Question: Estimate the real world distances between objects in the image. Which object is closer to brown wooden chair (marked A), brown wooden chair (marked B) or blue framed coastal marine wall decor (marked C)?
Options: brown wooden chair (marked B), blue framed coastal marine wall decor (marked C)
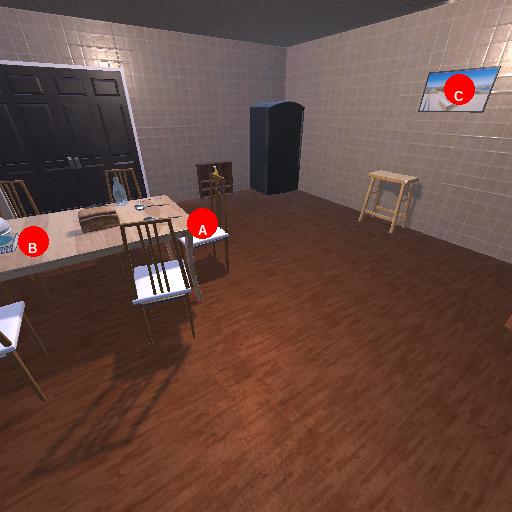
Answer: brown wooden chair (marked B)